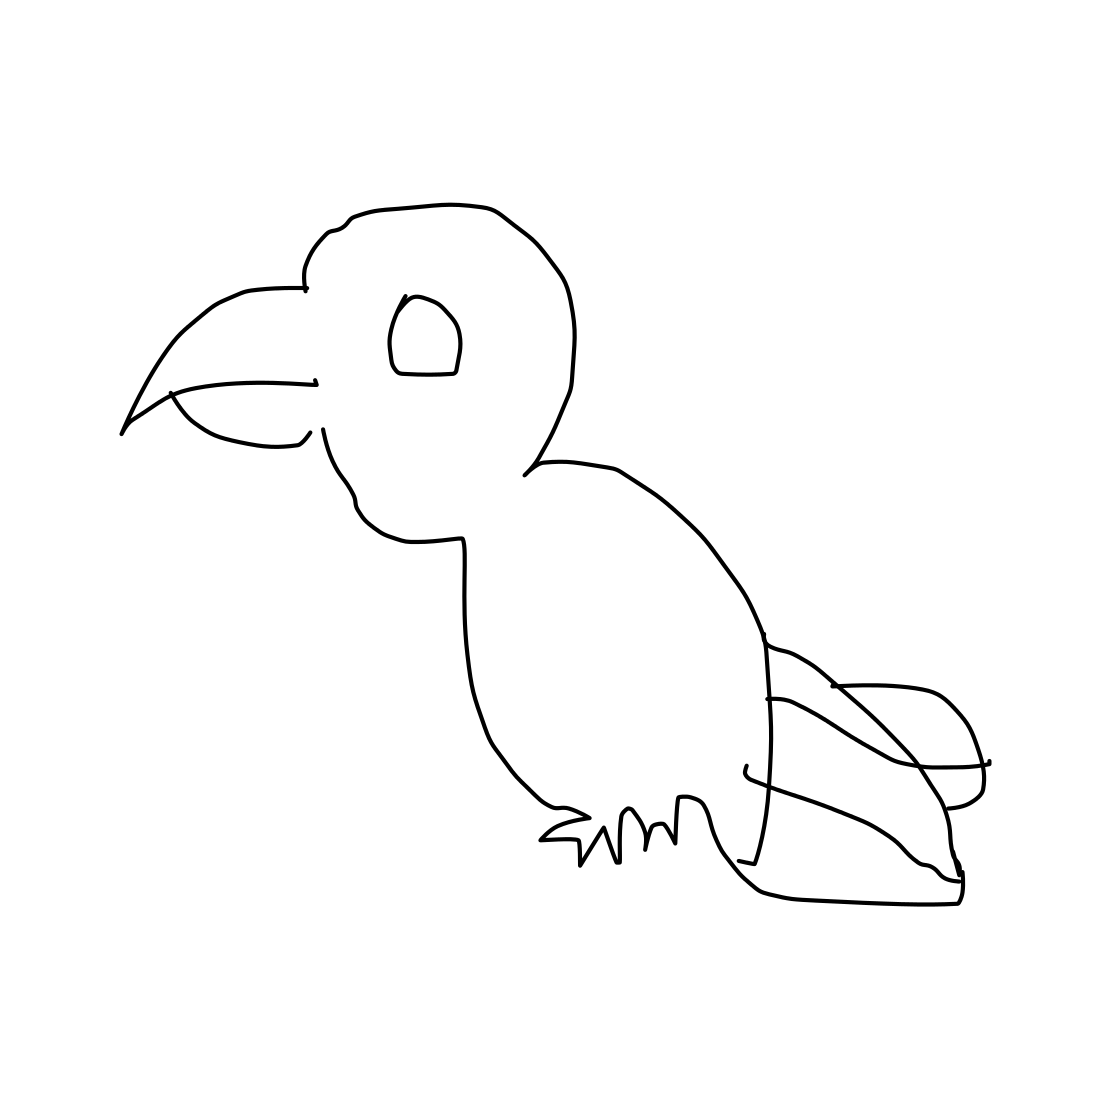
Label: parrot